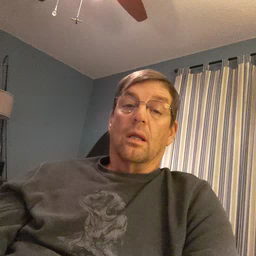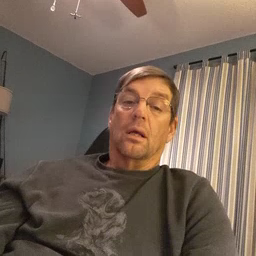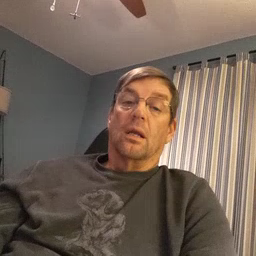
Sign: nuts